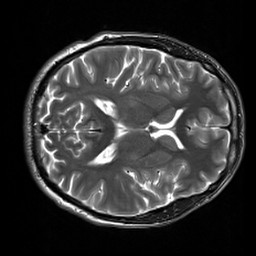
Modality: T2w
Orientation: axial
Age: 26
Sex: male
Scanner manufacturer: siemens
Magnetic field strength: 3 T
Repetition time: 7 s
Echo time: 0.09 s